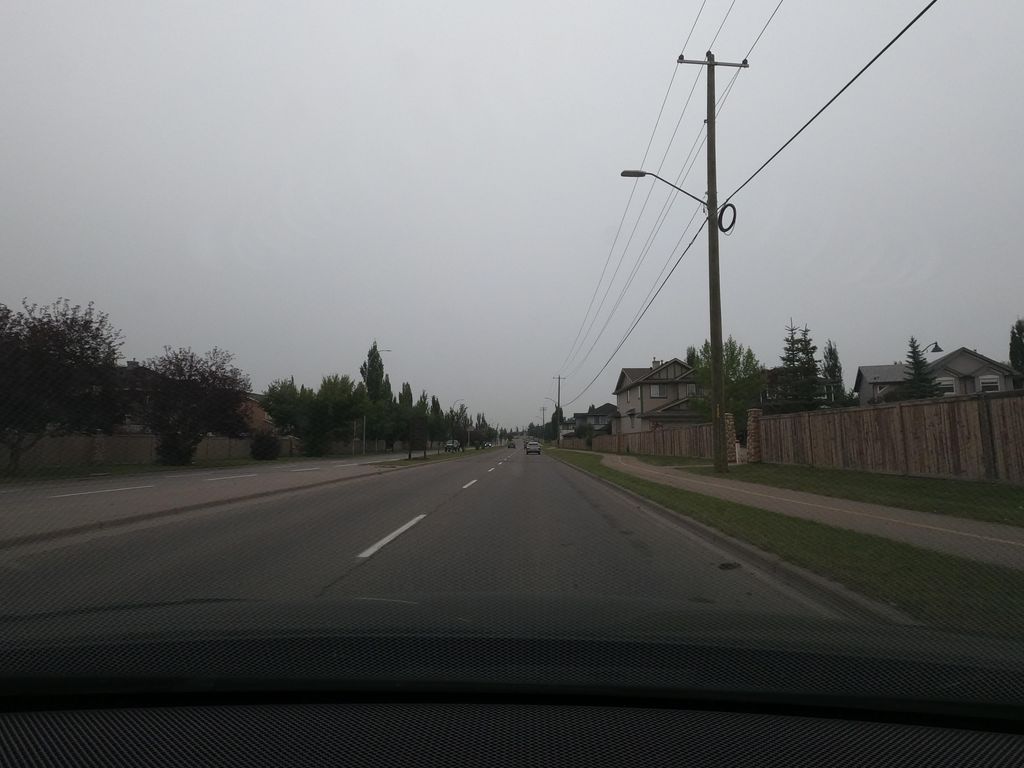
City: calgary